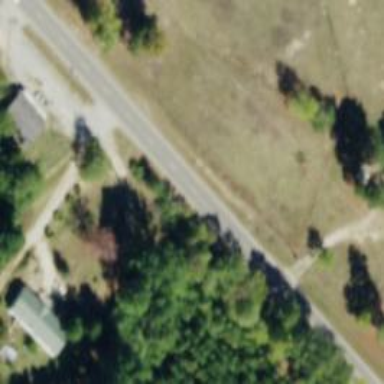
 with abandoned railway running parallel."